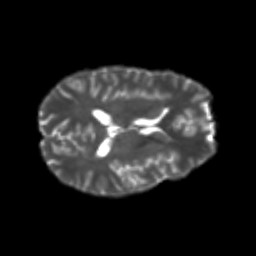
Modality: T2w
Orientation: axial
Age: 24
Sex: male
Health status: healthy
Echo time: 0.074 s